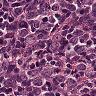
Metastatic tissue present: no